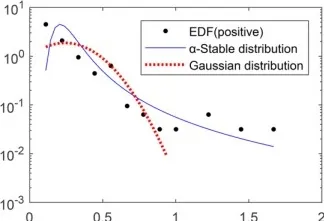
Displaying the results of distribution fitting analysis. (A) Distribution fitting for positive increment of blood glucose values in Period 1, alpha-stable (1.1430, 1, 0.061, 0.4945) and Gaussian (0.2428, 0.2126).
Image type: chart (chart)